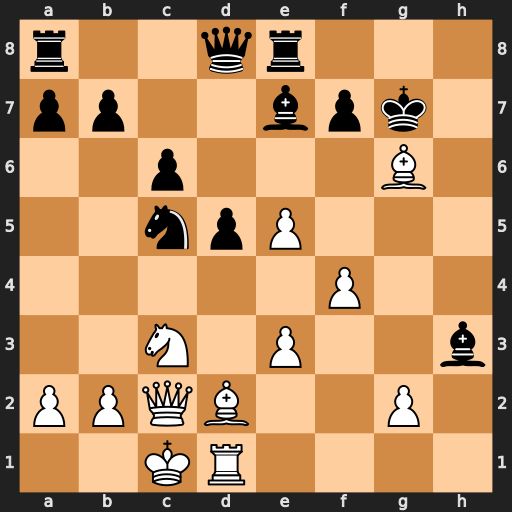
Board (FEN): r2qr3/pp2bpk1/2p3B1/2npP3/5P2/2N1P2b/PPQB2P1/2KR4
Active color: w
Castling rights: -
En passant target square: -
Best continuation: Bxf7 Kxf7 Qh7+ Ke6 Qxh3+